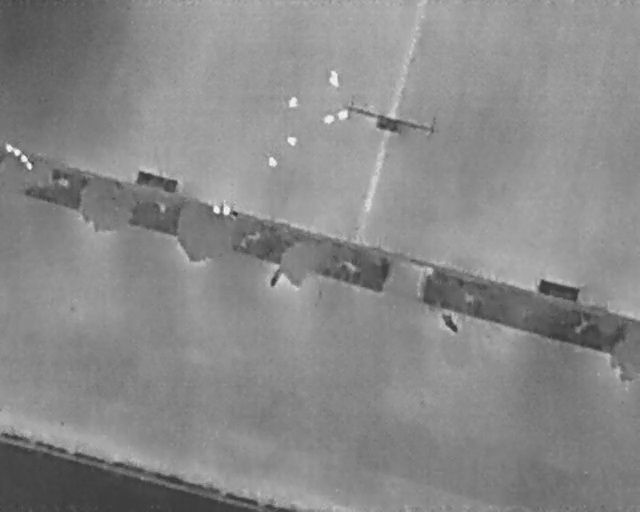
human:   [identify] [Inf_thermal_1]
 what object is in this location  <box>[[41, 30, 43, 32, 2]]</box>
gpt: <ref>1 small car at the center</ref>